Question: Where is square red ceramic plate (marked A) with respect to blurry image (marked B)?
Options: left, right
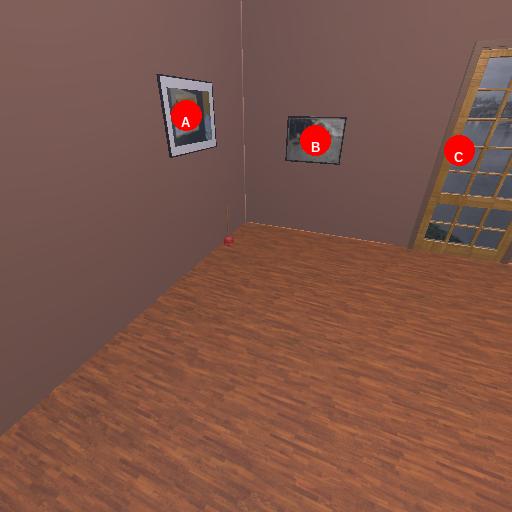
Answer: left